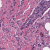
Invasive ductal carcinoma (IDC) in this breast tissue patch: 1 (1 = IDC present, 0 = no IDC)